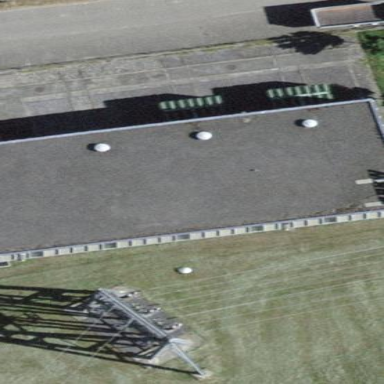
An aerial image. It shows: Building that houses power substation.